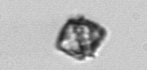
Label: Kryptoperidinium_triquetrum